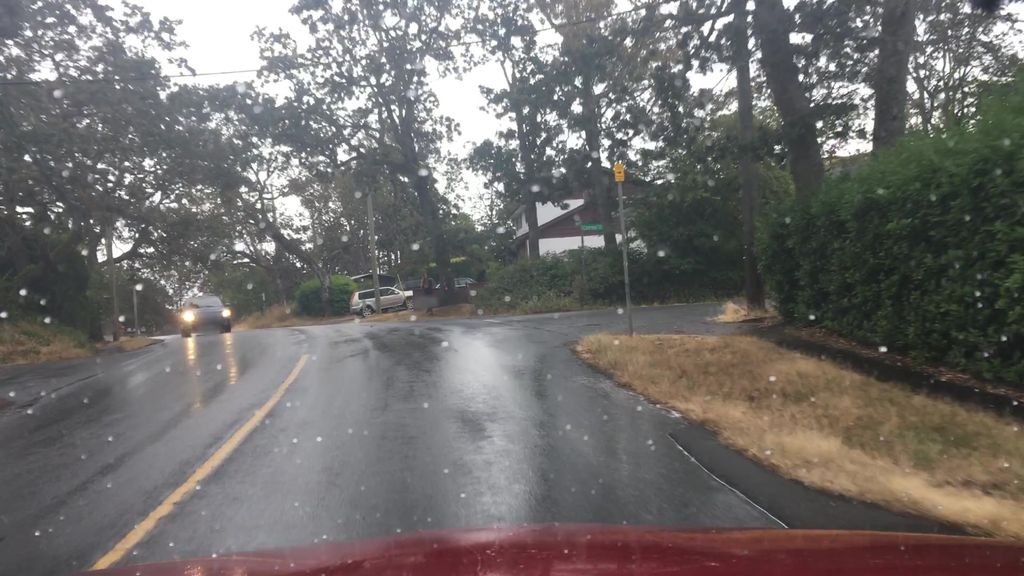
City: victoria